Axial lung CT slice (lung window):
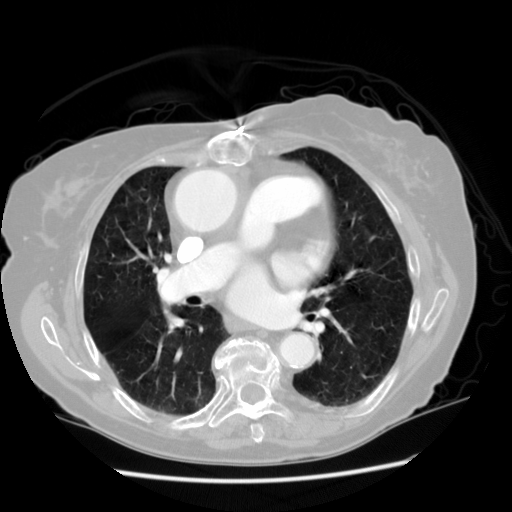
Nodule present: no